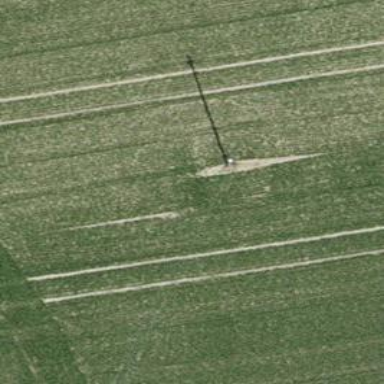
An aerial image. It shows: Minor power line.